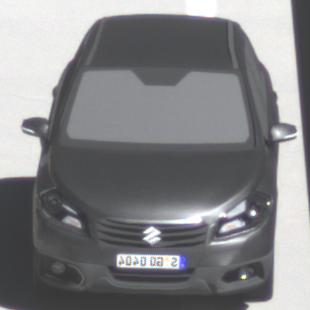
Make: Suzuki
Model: SX4 S-Cross 1.6
Detailed model: SX4 (II) S-Cross
Model produced from: 2013/10
Model produced until: 2015/08
Doors: 5
Color: gray
Road condition: dry road
Daytime: midday
Contrast: high contrast